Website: ulta-beauty
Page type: billing-address
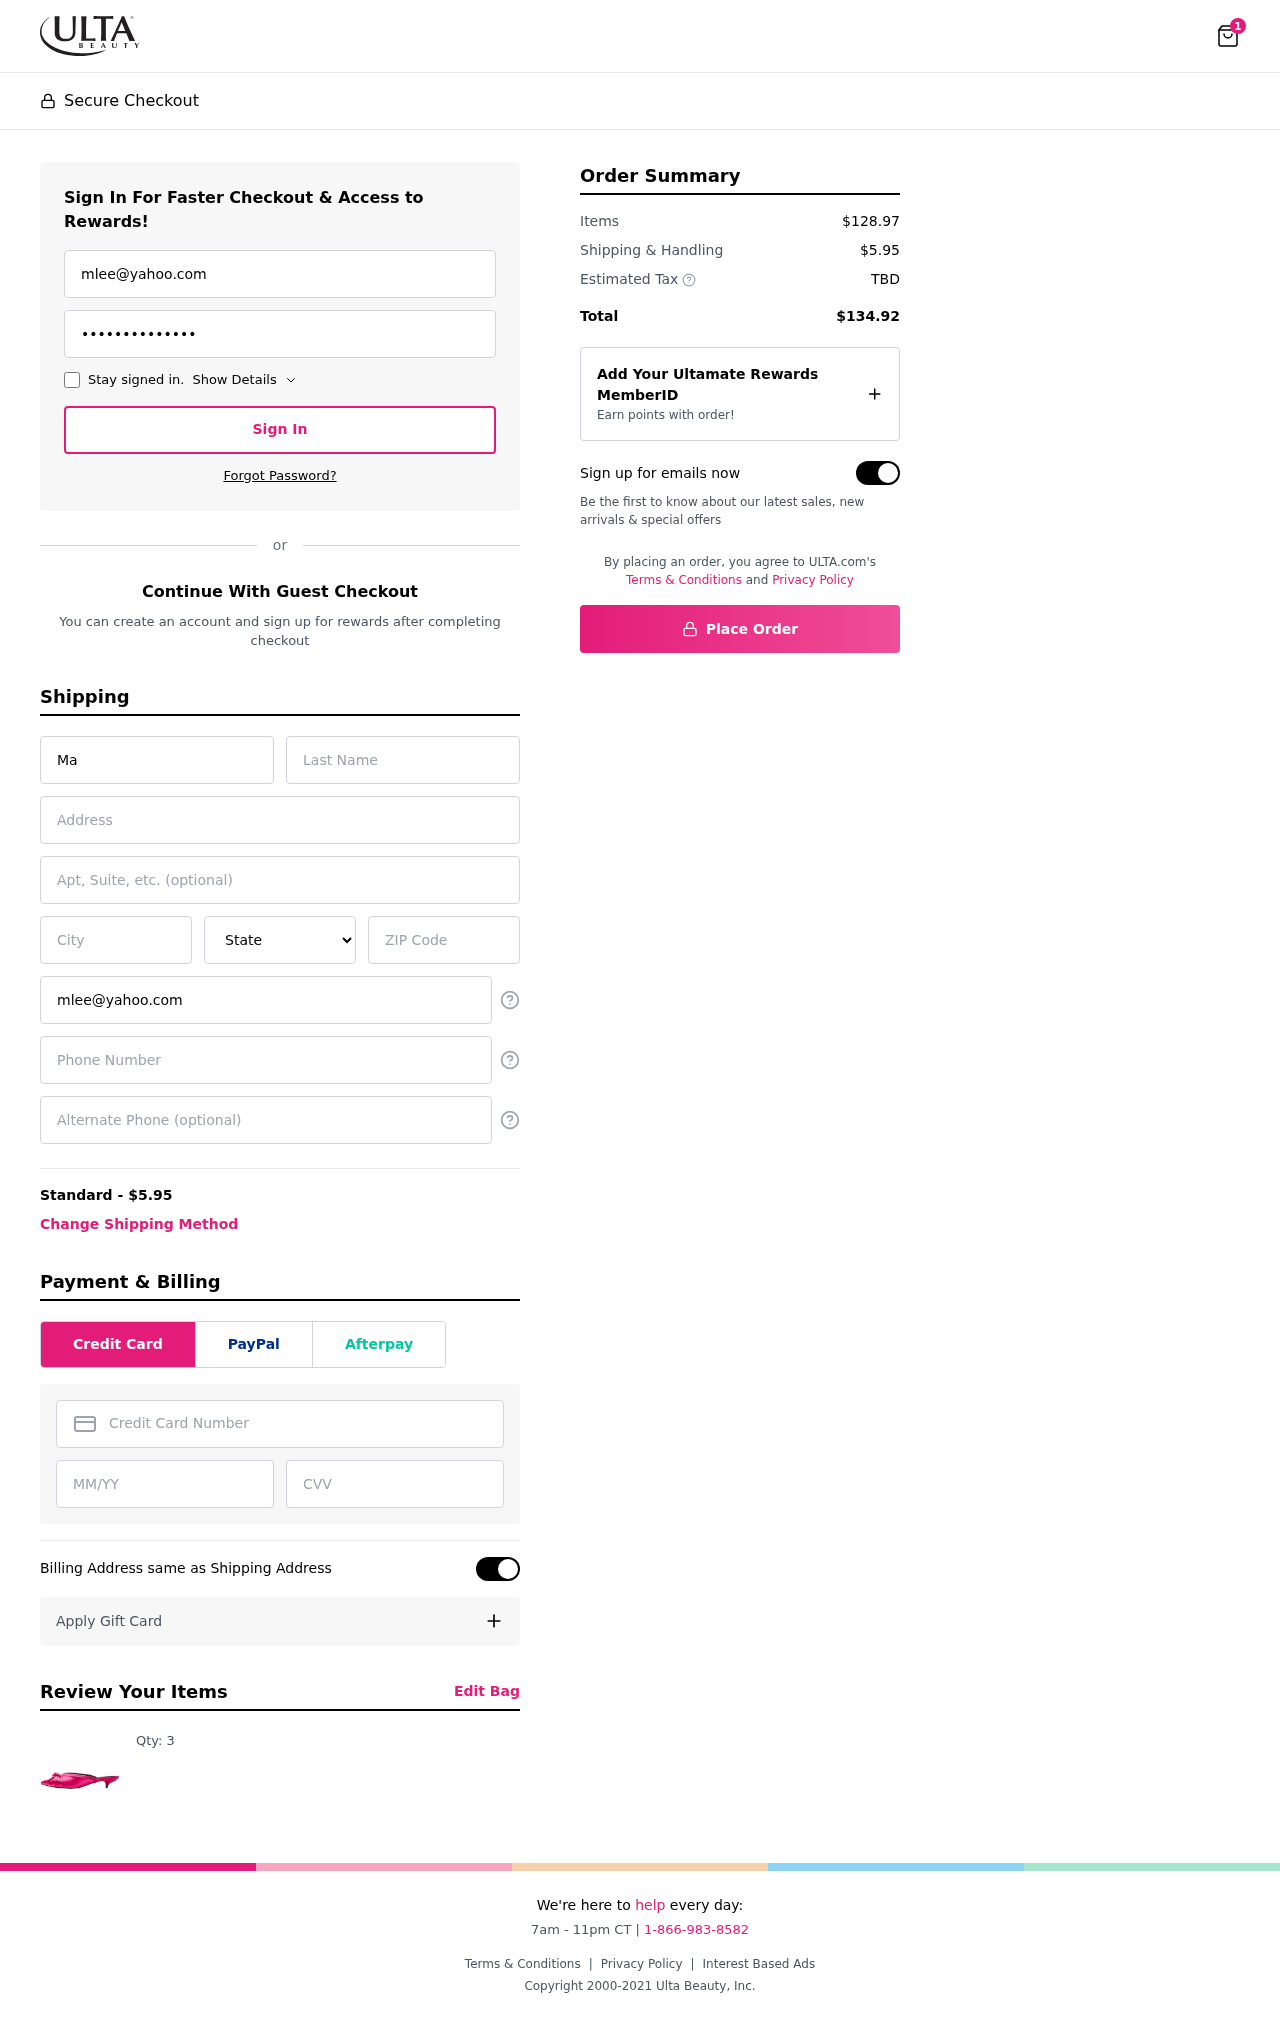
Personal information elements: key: PII_STATE
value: Alabama
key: PII_EMAIL
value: mlee@yahoo.com
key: PII_FIRSTNAME
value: Mark
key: PII_LASTNAME
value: Lee
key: PII_STREET
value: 965 Dodson Prairie
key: PII_CITY
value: West Russellton
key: PII_POSTCODE
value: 45978
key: PII_PHONE
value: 7844831393
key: PII_ALT_PHONE
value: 8498423007
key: PII_CARD_NUMBER
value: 6537 7709 6783 3614
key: PII_CARD_EXPIRY
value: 04/26
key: PII_CARD_CVV
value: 355
Product elements: key: PRODUCT1_QUANTITY
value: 3
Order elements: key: ORDER_NUM_ITEMS
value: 1
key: ORDER_SHIPPING_COST
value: $5.95
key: ORDER_SUBTOTAL
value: $128.97
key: ORDER_TOTAL
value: $134.92